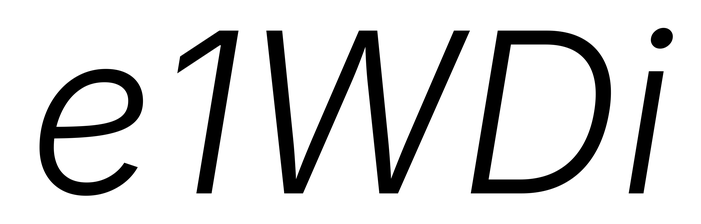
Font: Inter-Italic_Light_Italic